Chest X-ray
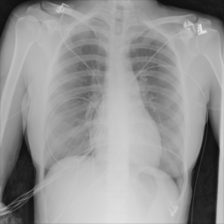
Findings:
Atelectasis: negative
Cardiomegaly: negative
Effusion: negative
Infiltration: negative
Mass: negative
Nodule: negative
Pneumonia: negative
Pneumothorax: negative
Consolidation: negative
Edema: negative
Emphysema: negative
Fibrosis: negative
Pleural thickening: negative
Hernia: negative